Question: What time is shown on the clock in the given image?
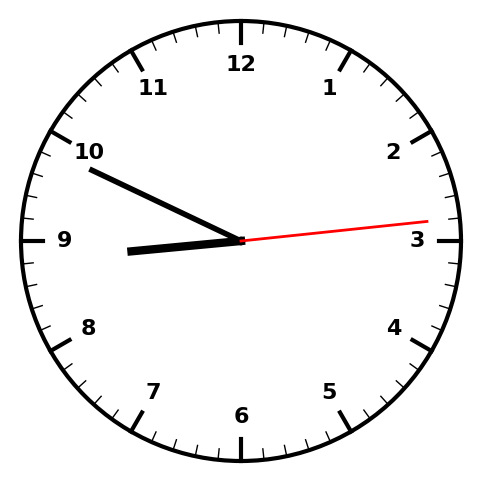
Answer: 08:49:14